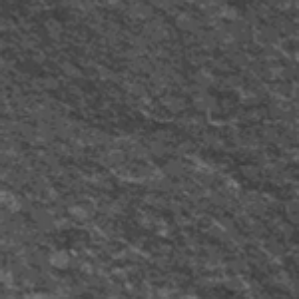
Label: frost